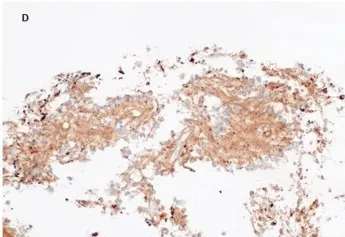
Histopathological findings of brain biopsy. Granular expression of synaptophysin. Synaptophysin, 100X).
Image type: pathology (immunostaining)